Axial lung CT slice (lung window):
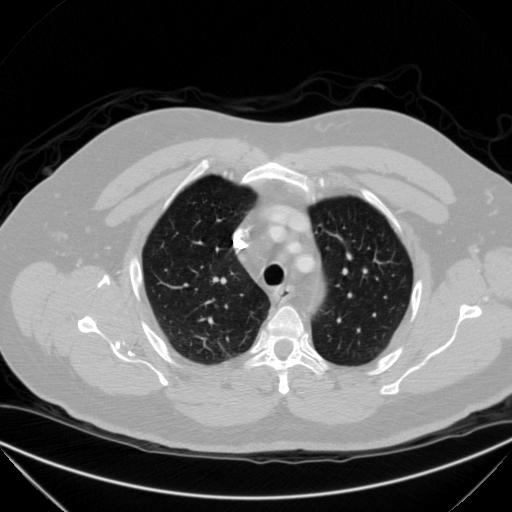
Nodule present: yes
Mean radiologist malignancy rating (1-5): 3